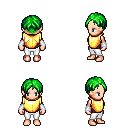
a pixel art fantasy rpg character, female body template, human, light skin, gold chest armor, white pants, green parted hairstyle, white cloth bracers, four views (front, back, left, right), 2x2 character sprite sheet, small pixel art, hard edges, no anti-aliasing